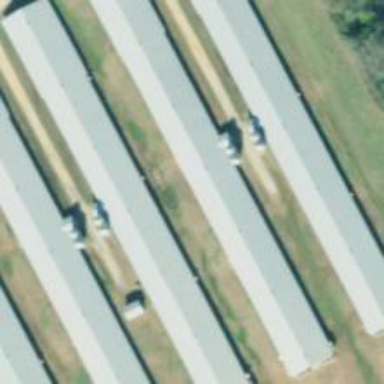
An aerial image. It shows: Poultry house.